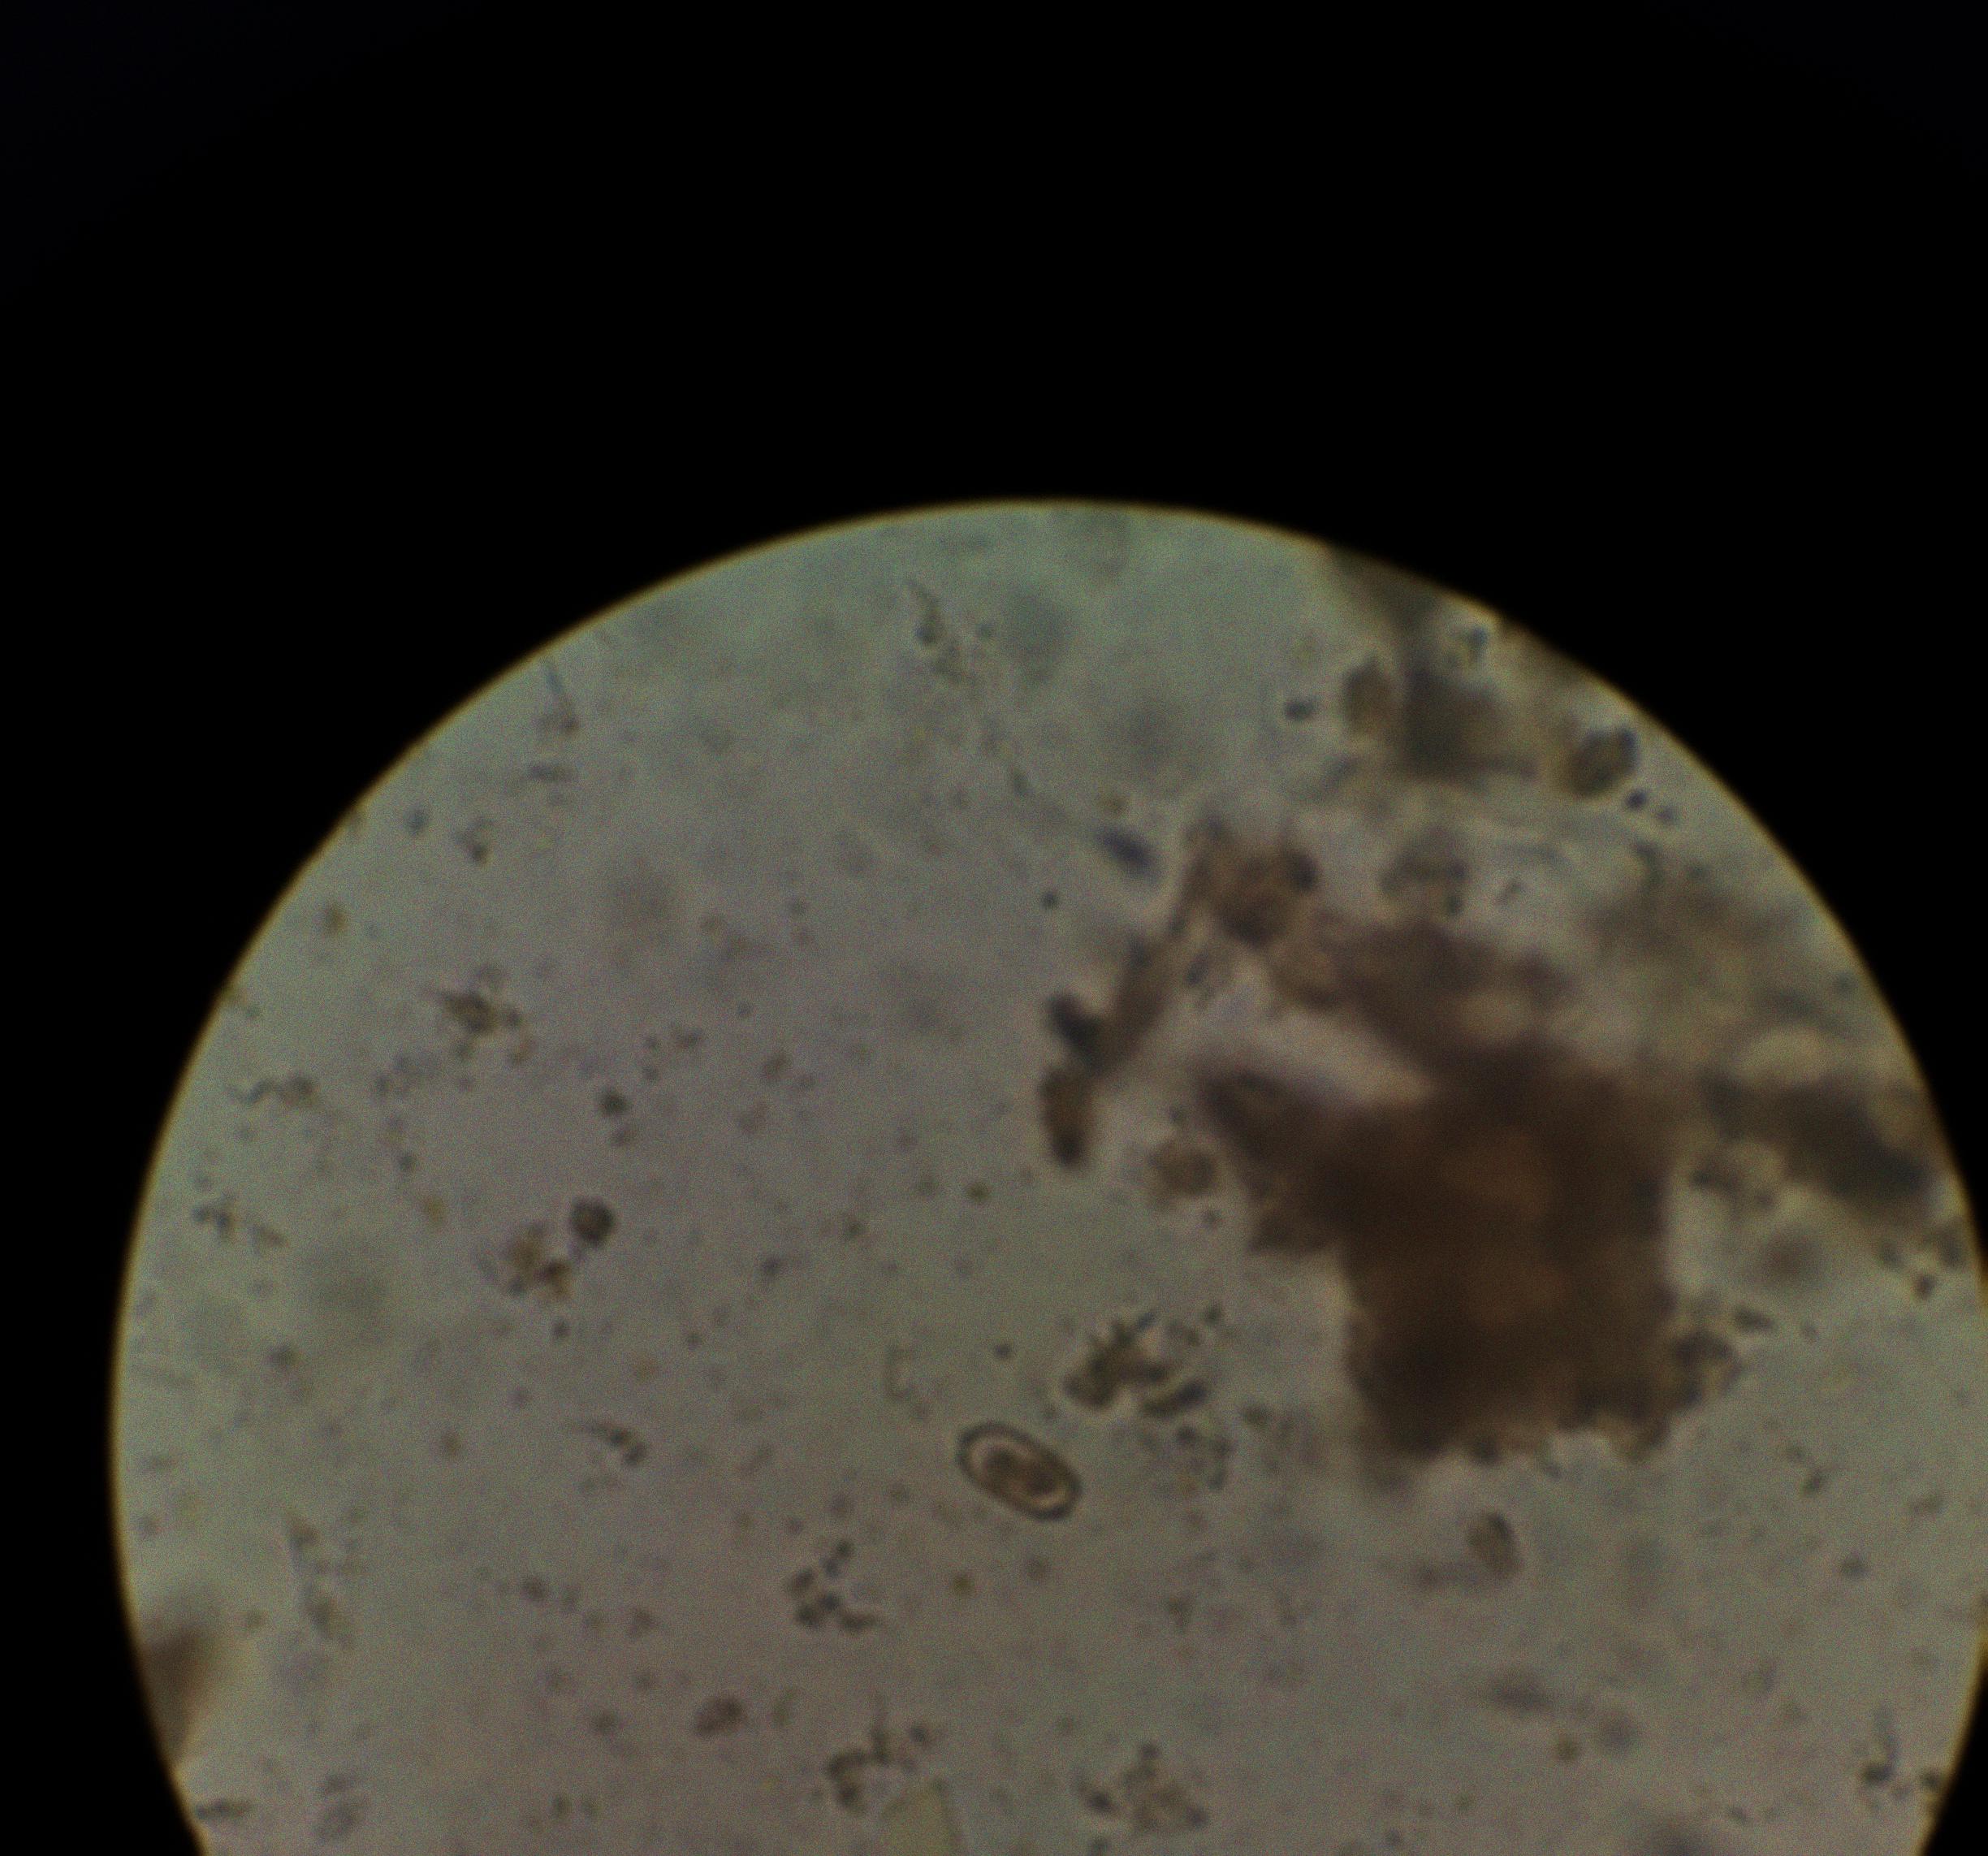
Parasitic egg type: Capillaria philippinensis